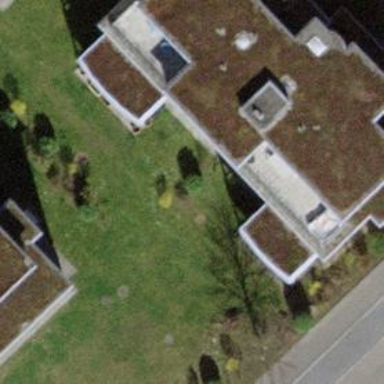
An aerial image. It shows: Flat roofed building.